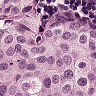
Metastatic tissue present: yes